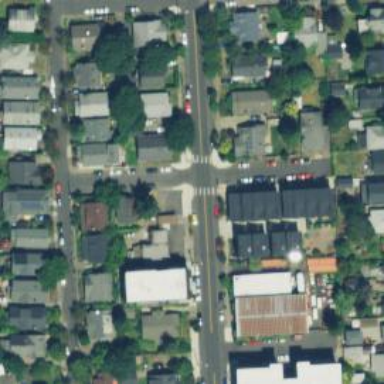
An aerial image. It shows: Residential road with sidewalk on the left side.